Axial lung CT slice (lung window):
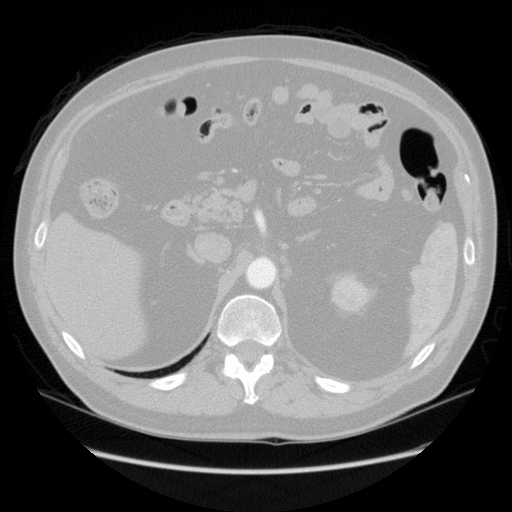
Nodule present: no